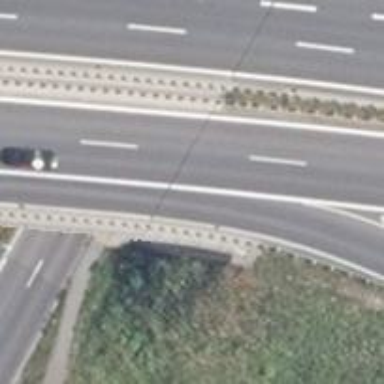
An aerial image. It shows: Motor road bridge with asphalt surface. The bridge is part of trunk highway.